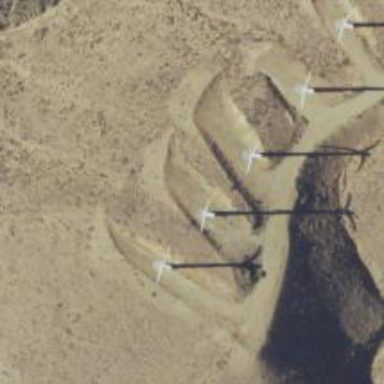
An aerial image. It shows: Wind generator powered by wind turbine.